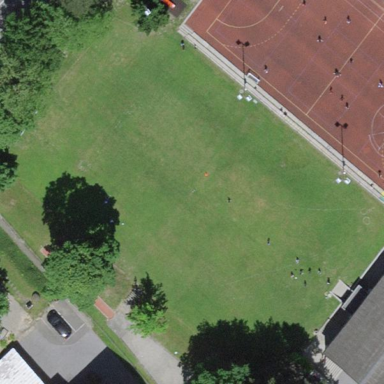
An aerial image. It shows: Soccer pitch for leisureland activities.